Field crop: maize
Growth stage: 2
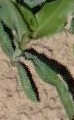
Species: maize